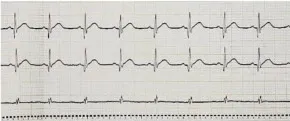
The ECG and chest radiograph of the patient before thyroxine supplementation (A-D).
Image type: electrography (ekg)